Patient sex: F
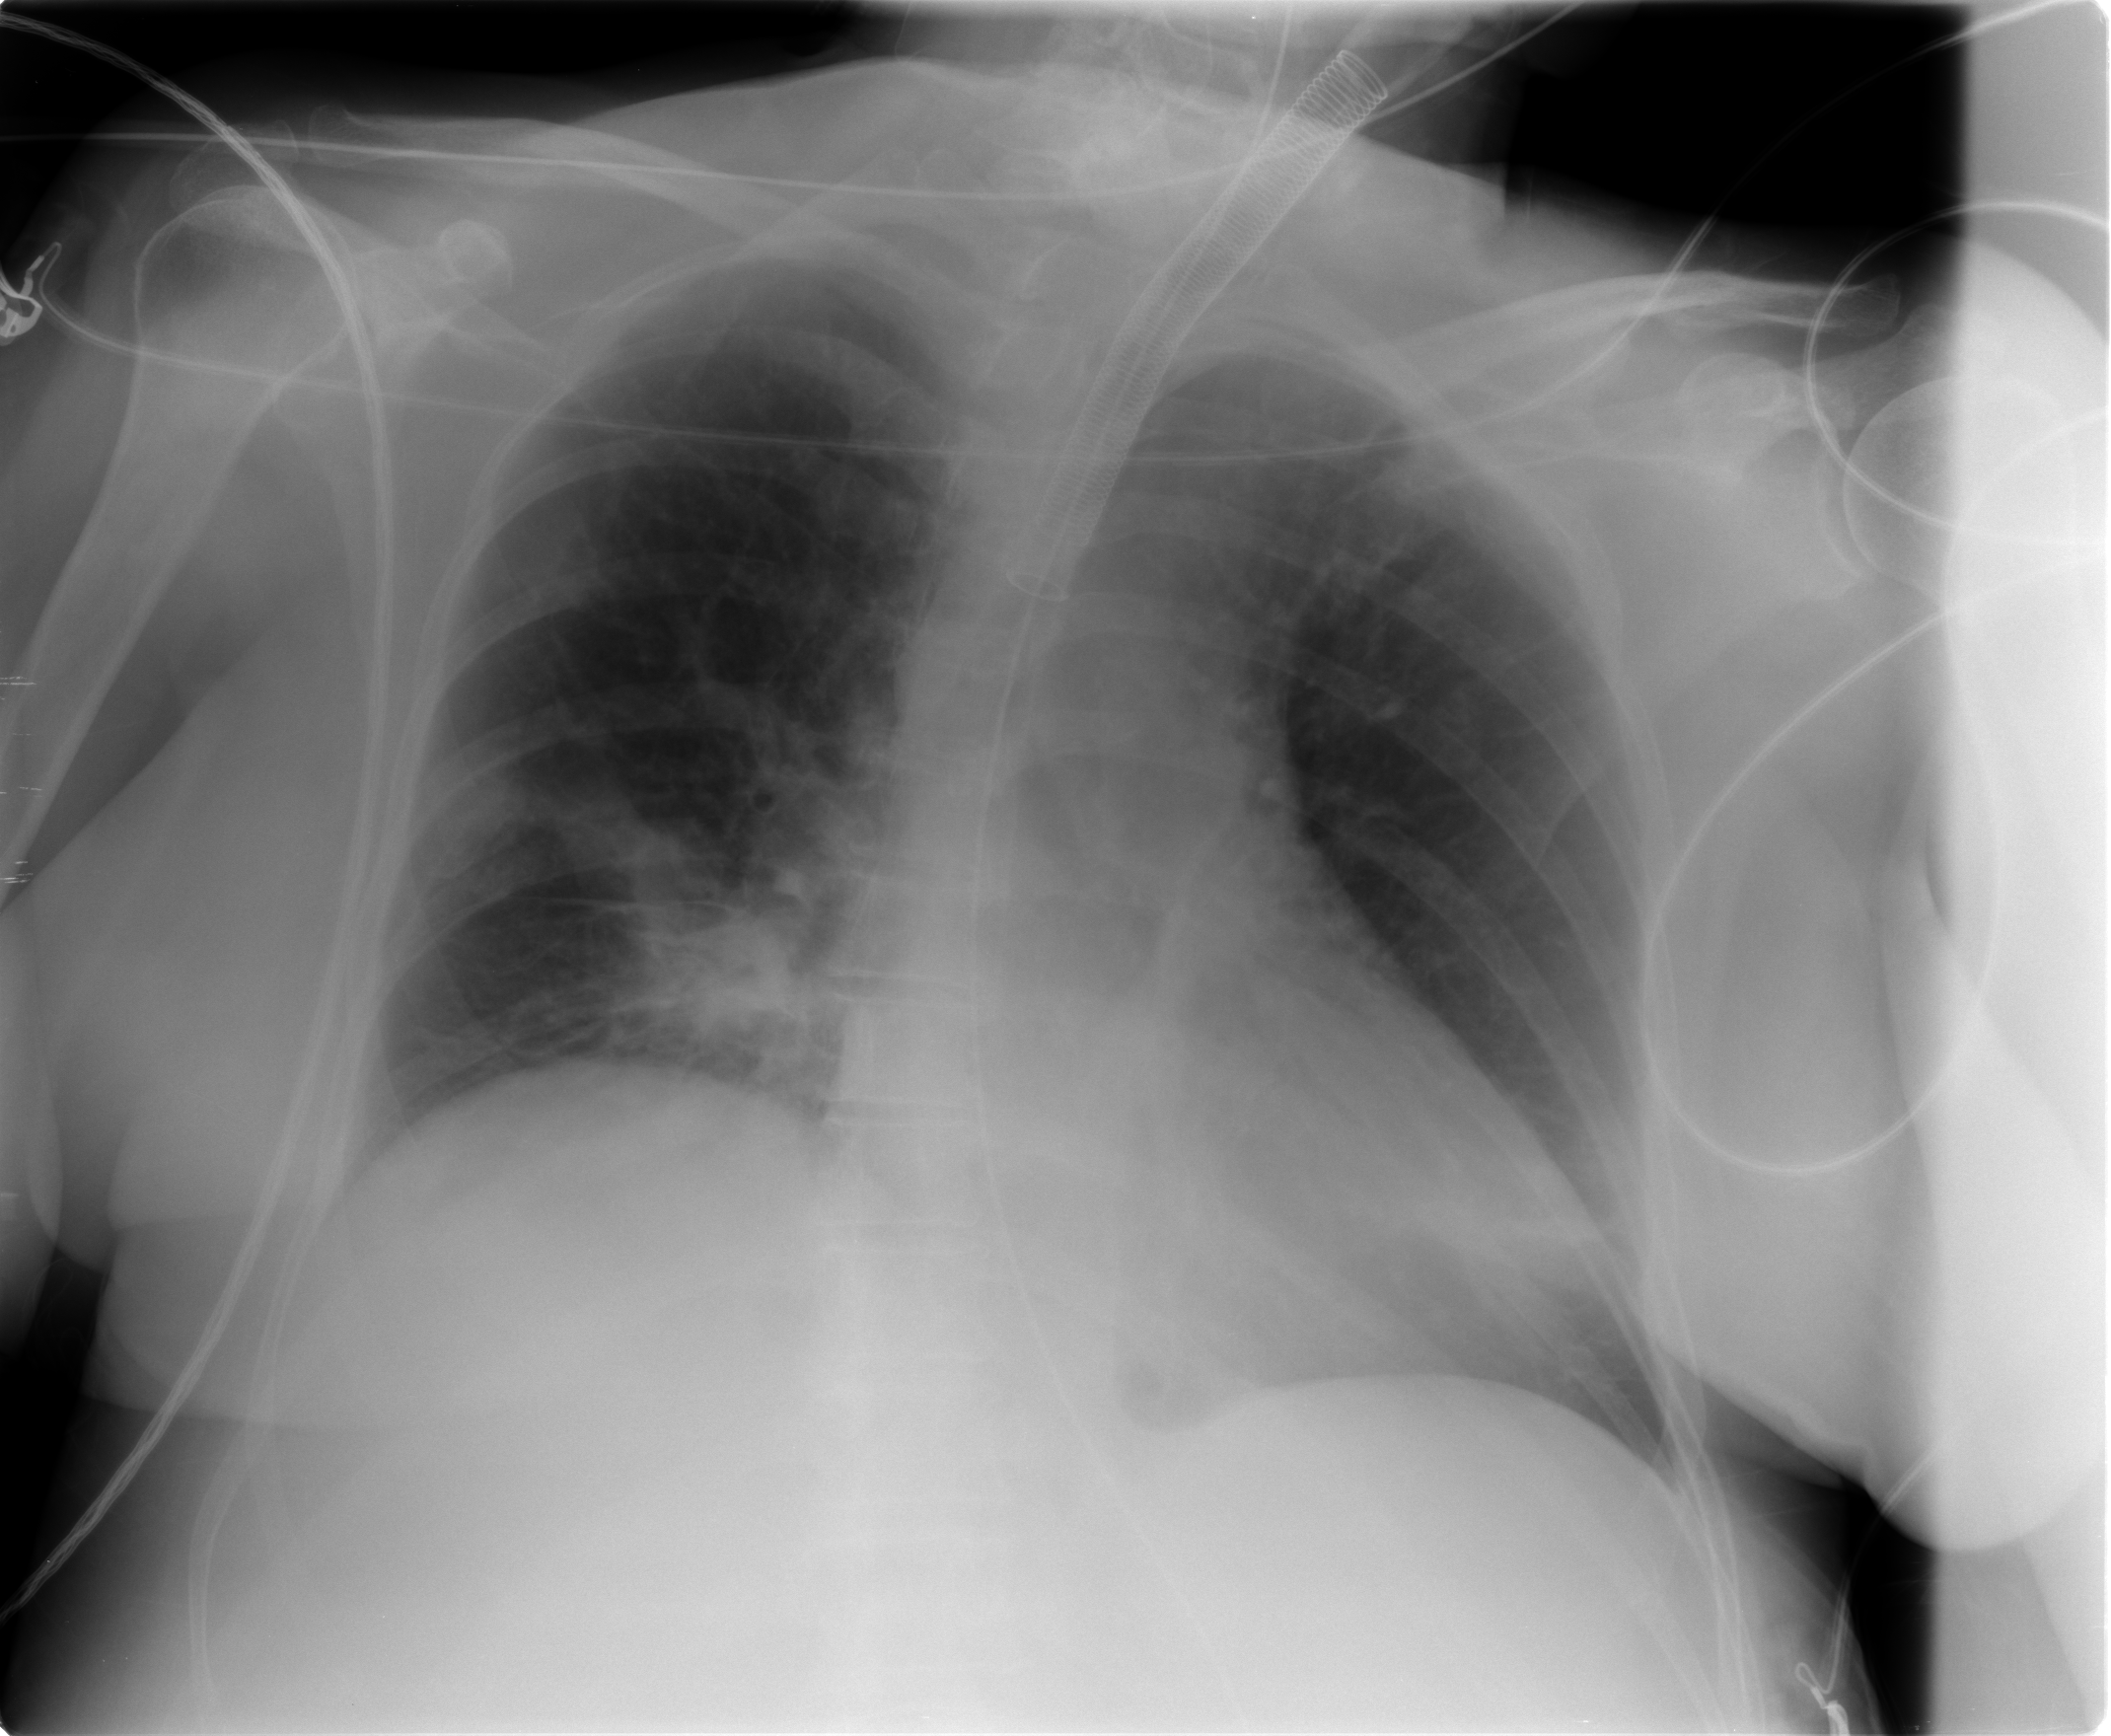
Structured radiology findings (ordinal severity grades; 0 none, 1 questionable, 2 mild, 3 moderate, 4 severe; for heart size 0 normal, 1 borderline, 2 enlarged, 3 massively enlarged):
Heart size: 1
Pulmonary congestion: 2
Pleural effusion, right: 2
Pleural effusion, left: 2
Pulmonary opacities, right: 2
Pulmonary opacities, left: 0
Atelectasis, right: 2
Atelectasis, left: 2